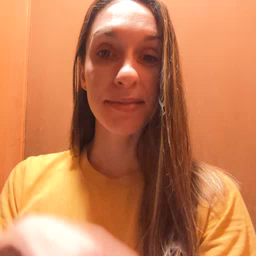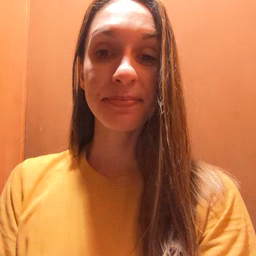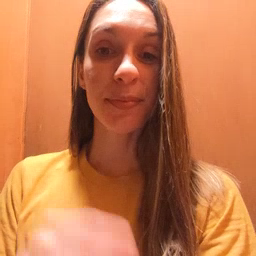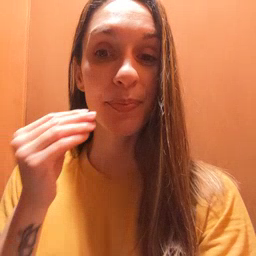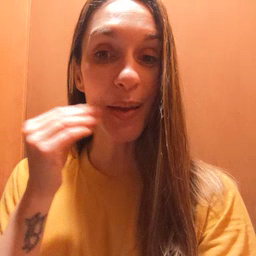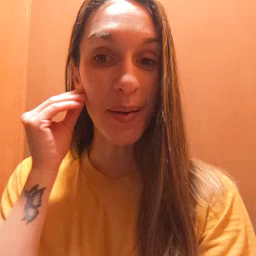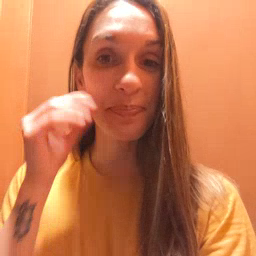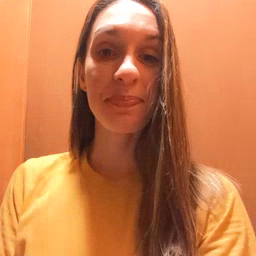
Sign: home